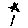
Label: star